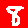
Digit: 8